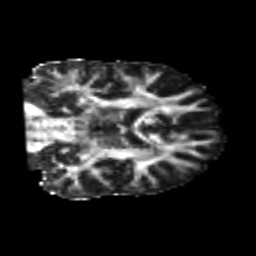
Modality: FA
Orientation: coronal
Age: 23
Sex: male
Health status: healthy
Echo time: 0.074 s